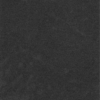
Label: dusty